Question: I have an unordered list of links and each link has a unique id.
I'm using that id with the ':before' selector to place
the associated website's favicon before the link (using the content property).
One of these icons is twice the size of the others.
Is there any way to change the size of this icon using CSS?
If the answer is no, is there any way to do this other than editing the image?
Visual reference:

Here is what I tried (and it doesn't seem to work):
'''
#geog:before
{
content: url("icons/geogebra.ico") " ";
height: 50%;
width: 50%;
}
'''
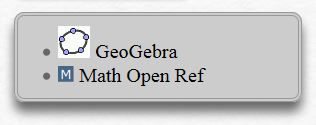
Answer: I've run into the same problem before. Try this:
'''
#geog:before
{
display: inline-block;
width: 16px;
height: 16px;
margin-right: 5px;
content: "";
background: url("icons/geogebra.ico") no-repeat 0 0;
background-size: 100%;
}
'''
I'm sure you'll have to tweak those values, but that worked for me. Of course, this won't work if you can't set it as a background image for some reason. Best of luck to you!